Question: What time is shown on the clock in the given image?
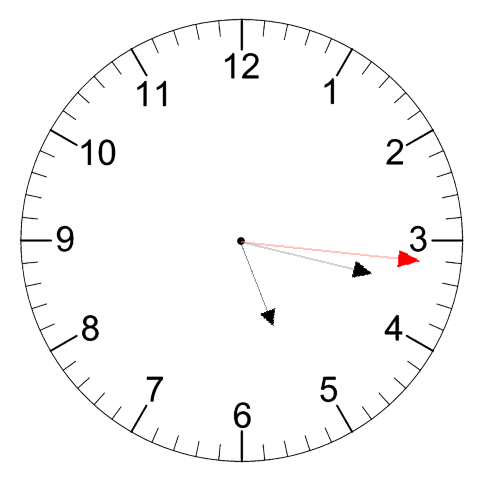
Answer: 05:17:16